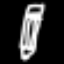
Label: pencil